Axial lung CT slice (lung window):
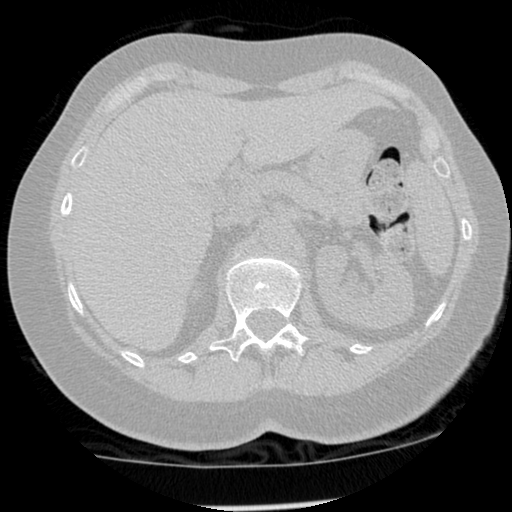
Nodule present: no